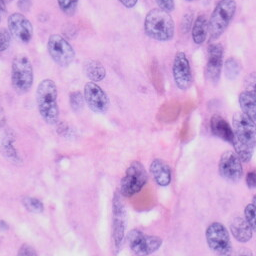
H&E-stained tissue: Skin